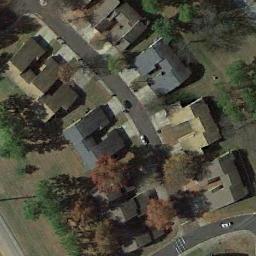
Label: residential